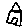
Label: house